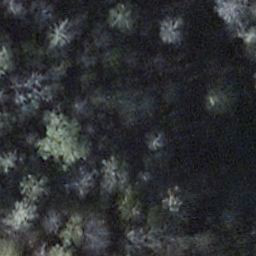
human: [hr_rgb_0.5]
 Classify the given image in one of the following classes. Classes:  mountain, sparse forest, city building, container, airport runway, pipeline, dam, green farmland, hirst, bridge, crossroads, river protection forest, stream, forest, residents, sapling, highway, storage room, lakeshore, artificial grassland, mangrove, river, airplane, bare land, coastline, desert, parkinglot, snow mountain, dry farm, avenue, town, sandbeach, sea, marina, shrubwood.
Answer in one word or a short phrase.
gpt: shrubwood